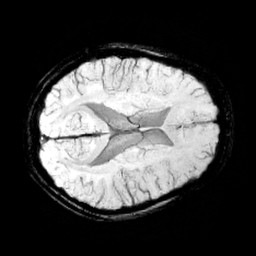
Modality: minIP
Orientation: axial
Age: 13
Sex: male
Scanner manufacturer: siemens
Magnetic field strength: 3 T
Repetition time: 0.027 s
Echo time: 0.02 s